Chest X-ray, PA view. Patient: 34 years old, sex F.
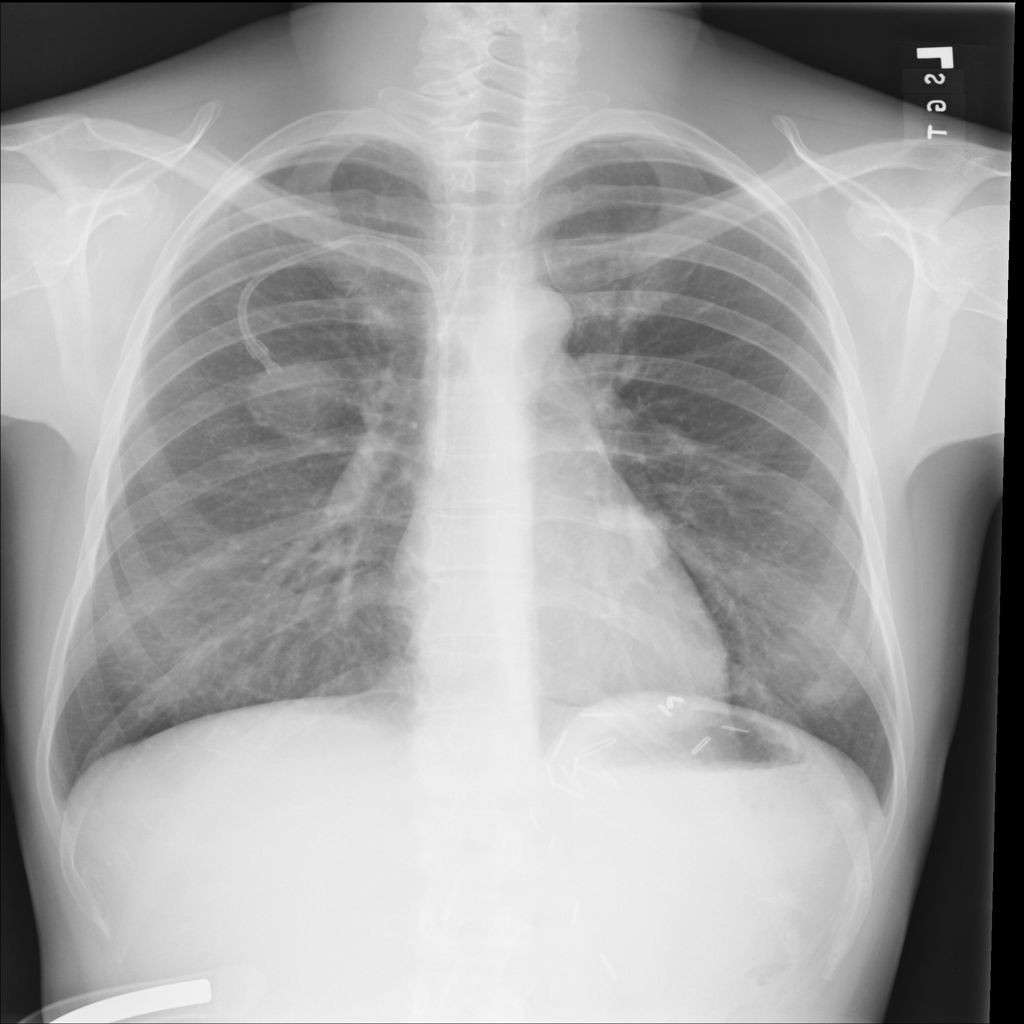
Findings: Nodule